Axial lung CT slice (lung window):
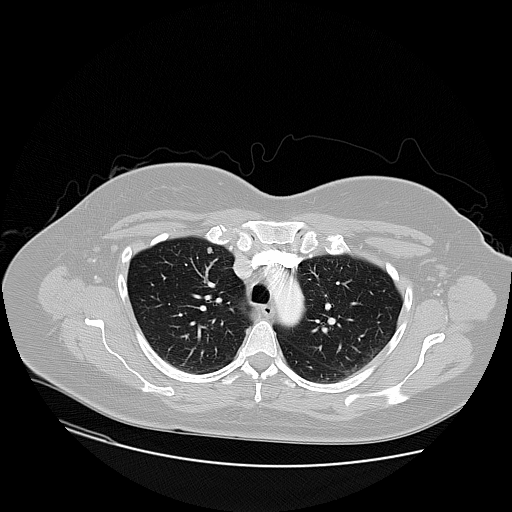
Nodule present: yes
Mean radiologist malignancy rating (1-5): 2